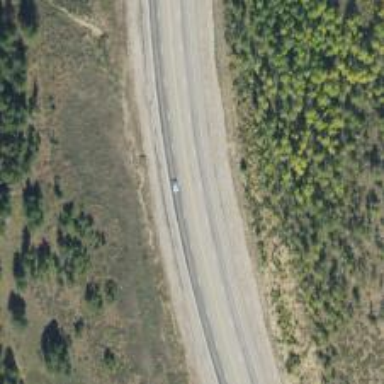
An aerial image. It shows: Asphalt road classified as trunk highway.